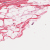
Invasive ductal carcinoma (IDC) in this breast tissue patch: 0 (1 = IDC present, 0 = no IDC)